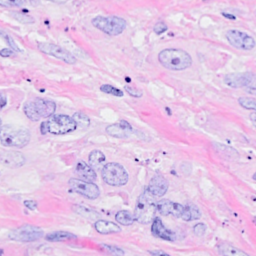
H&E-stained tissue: Breast